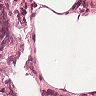
Metastatic tissue present: no